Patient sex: M
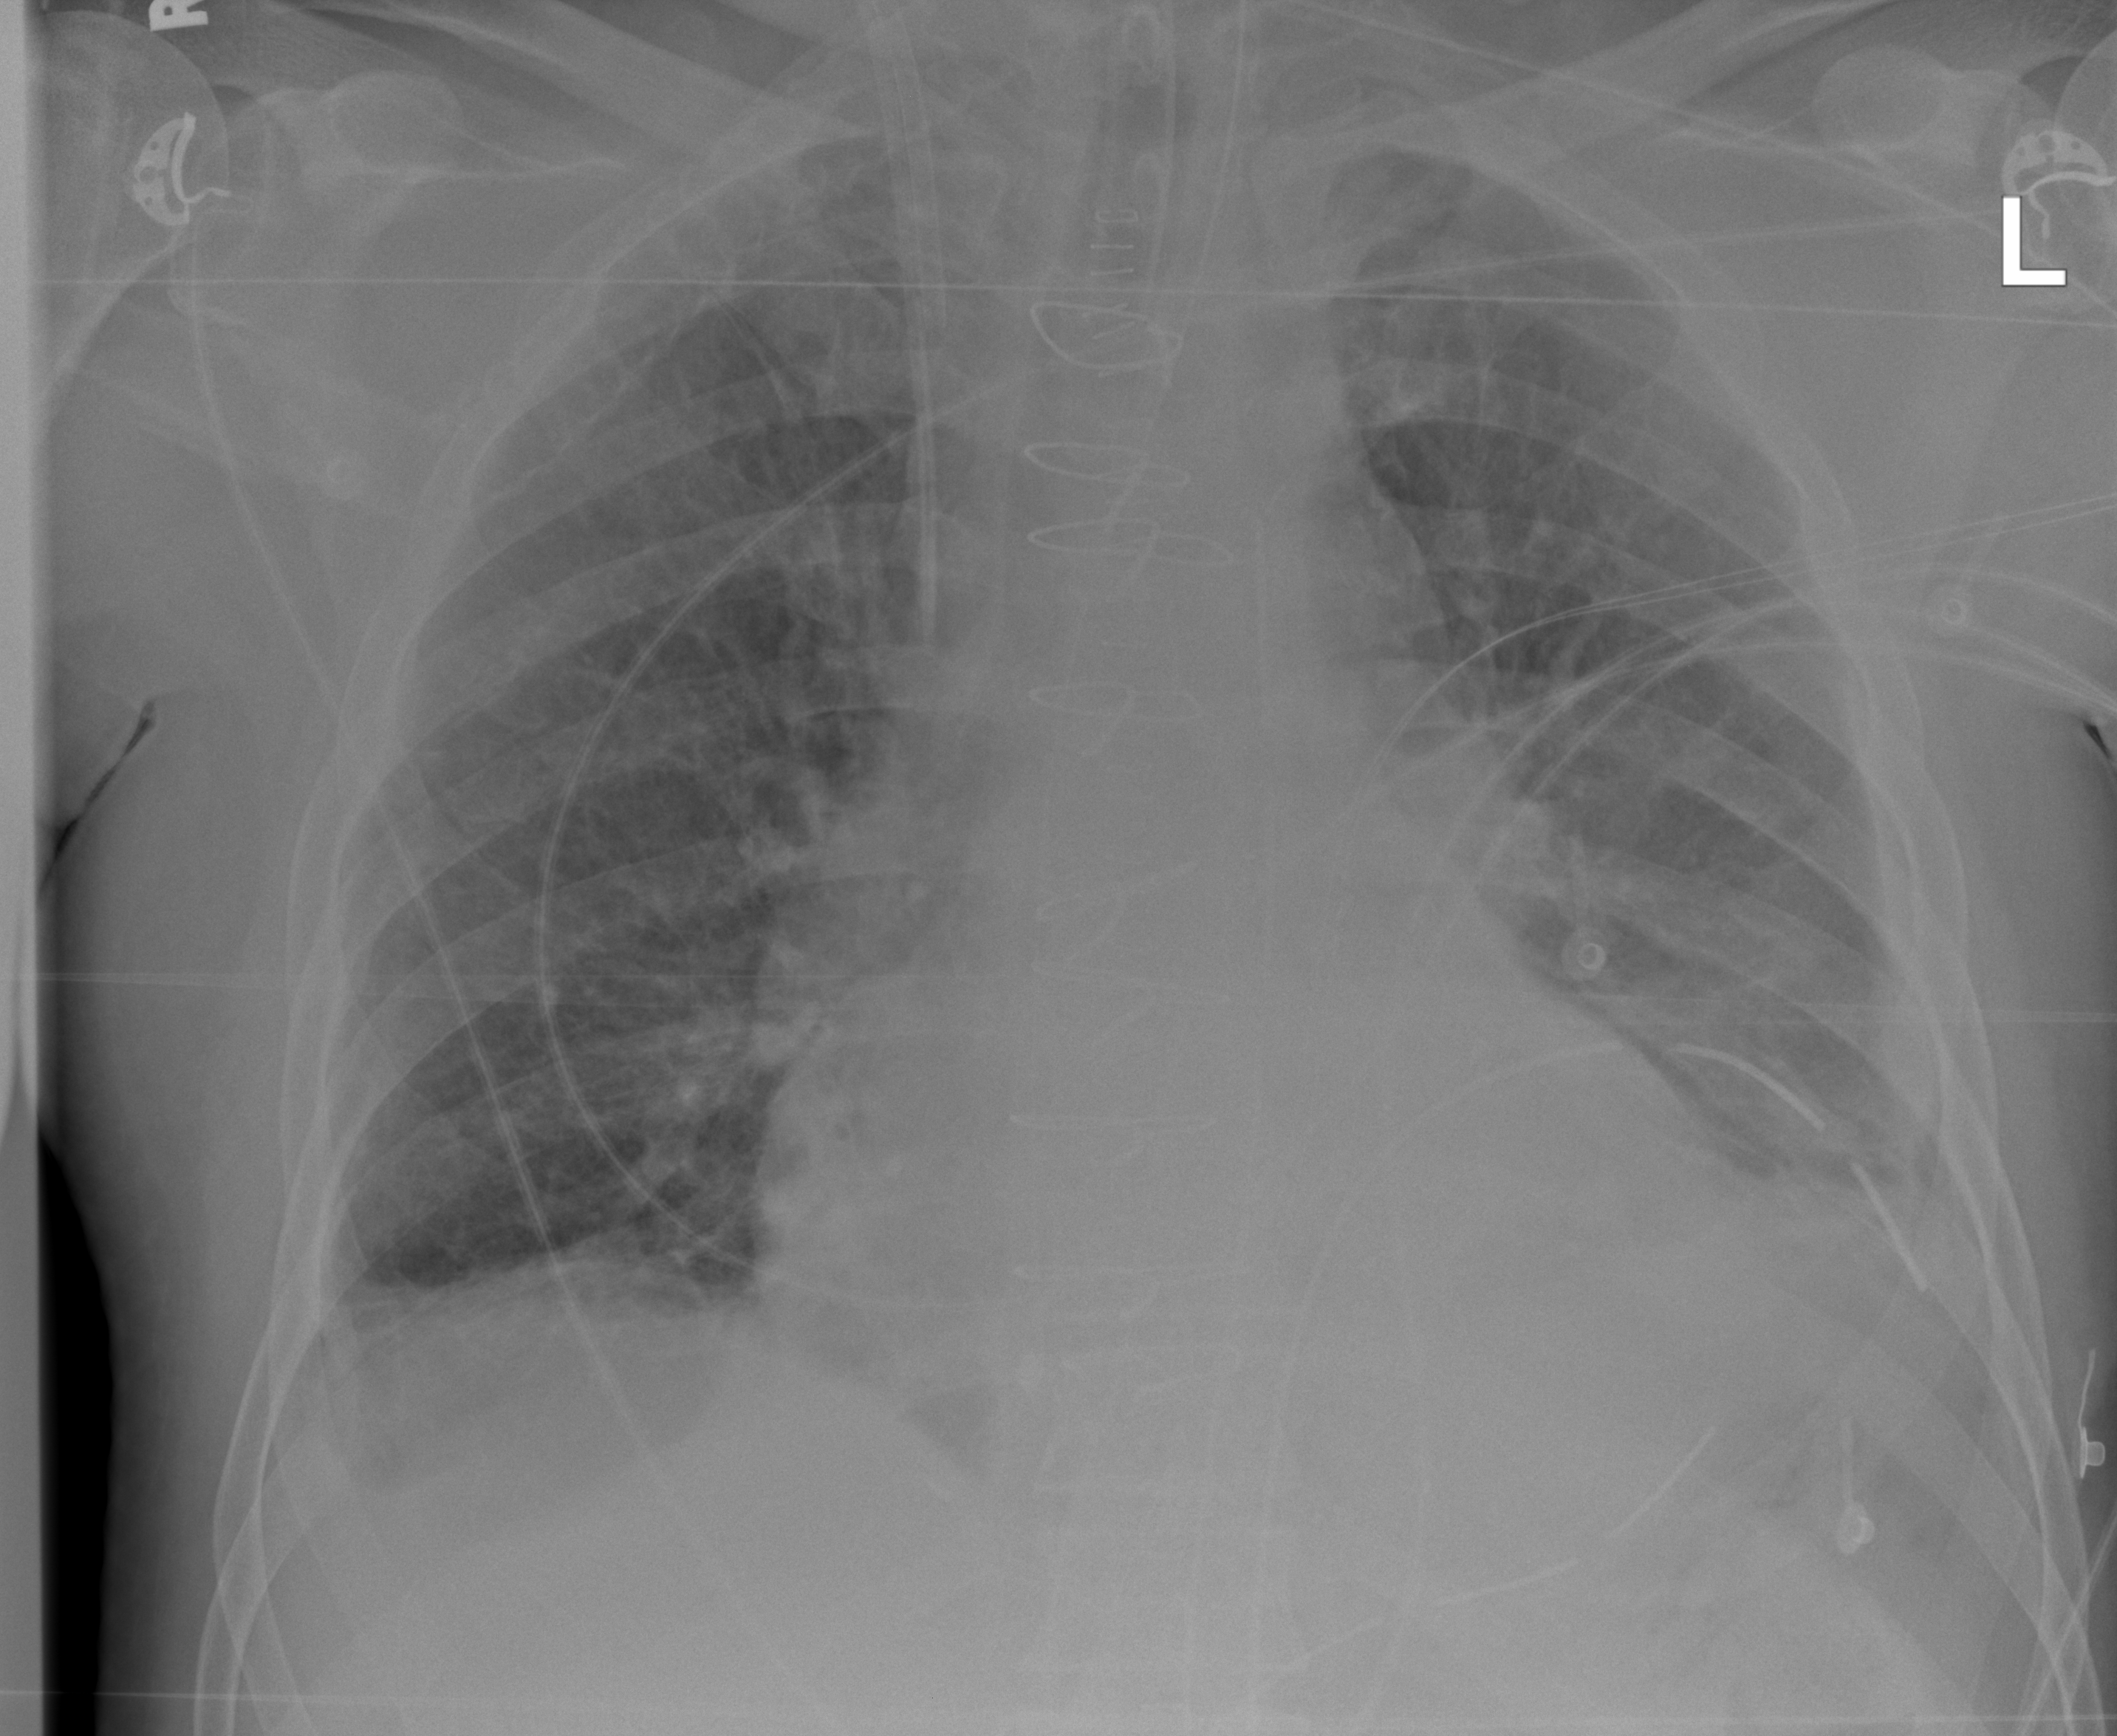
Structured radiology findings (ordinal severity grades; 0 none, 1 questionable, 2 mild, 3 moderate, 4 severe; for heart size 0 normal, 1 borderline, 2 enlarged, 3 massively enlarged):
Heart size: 2
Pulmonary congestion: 1
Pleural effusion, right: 0
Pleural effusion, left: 3
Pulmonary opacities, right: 0
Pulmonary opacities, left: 0
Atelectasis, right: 0
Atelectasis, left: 3